Field crop: maize
Growth stage: 2
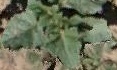
Species: datura